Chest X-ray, AP view. Patient: 54 years old, sex M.
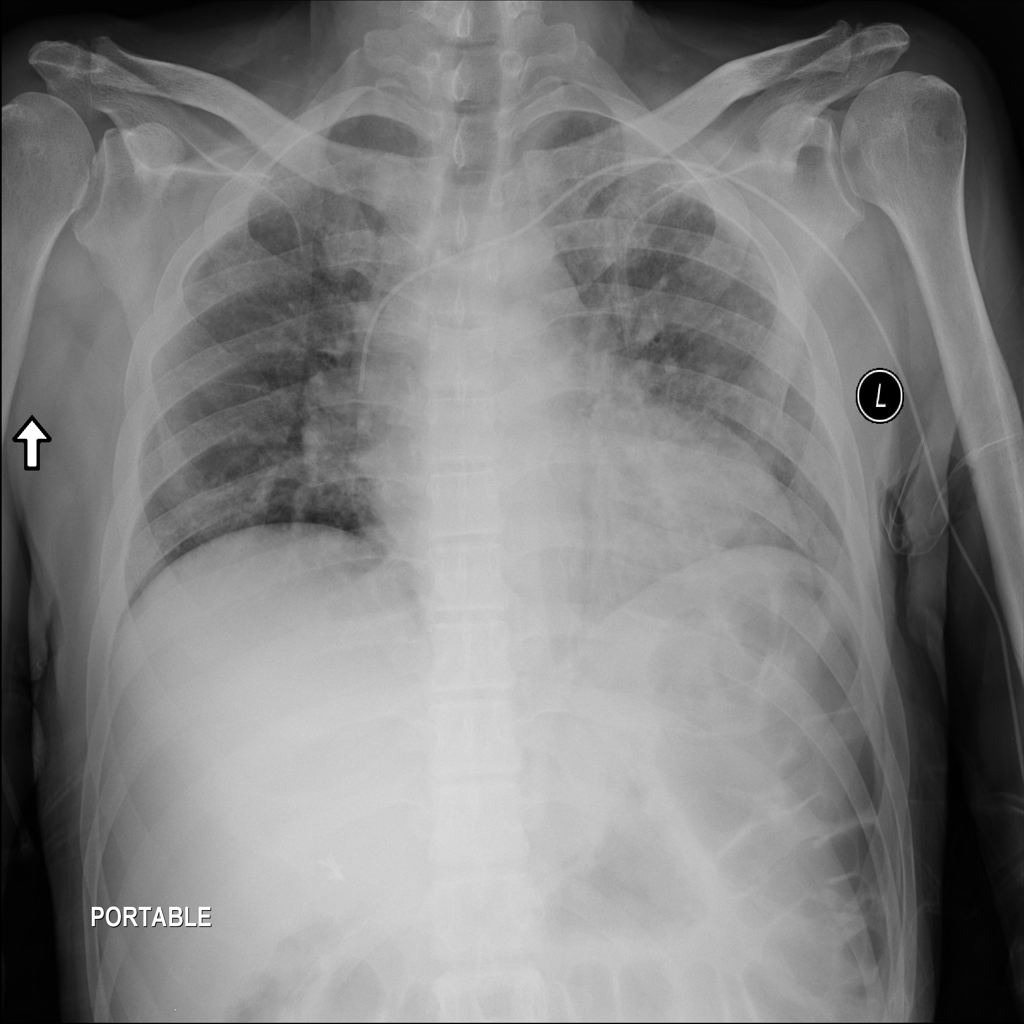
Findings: No Finding